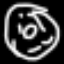
Label: donut